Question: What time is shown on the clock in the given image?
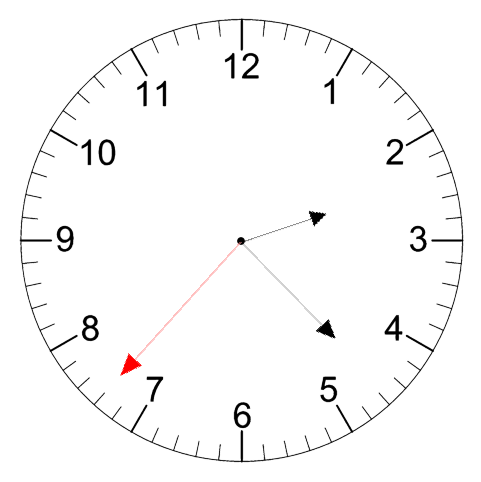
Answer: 02:22:37